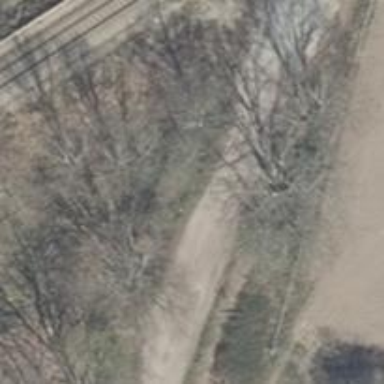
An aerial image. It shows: Track with grade 2 tracktype.